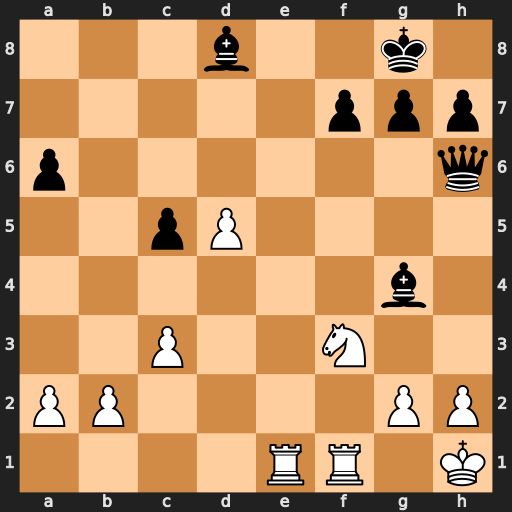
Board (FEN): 3b2k1/5ppp/p6q/2pP4/6b1/2P2N2/PP4PP/4RR1K
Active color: w
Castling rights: -
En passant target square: -
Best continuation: Re8#